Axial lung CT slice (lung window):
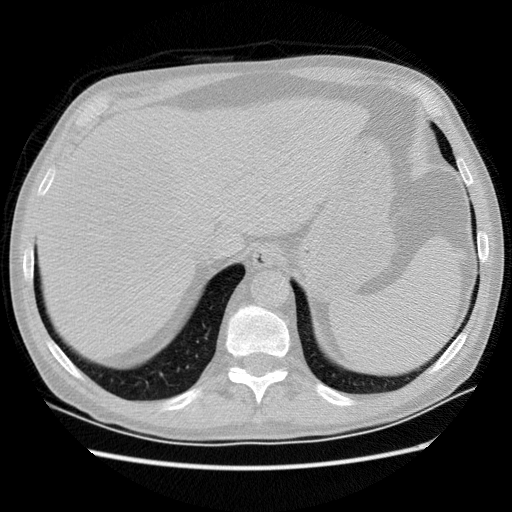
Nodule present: no